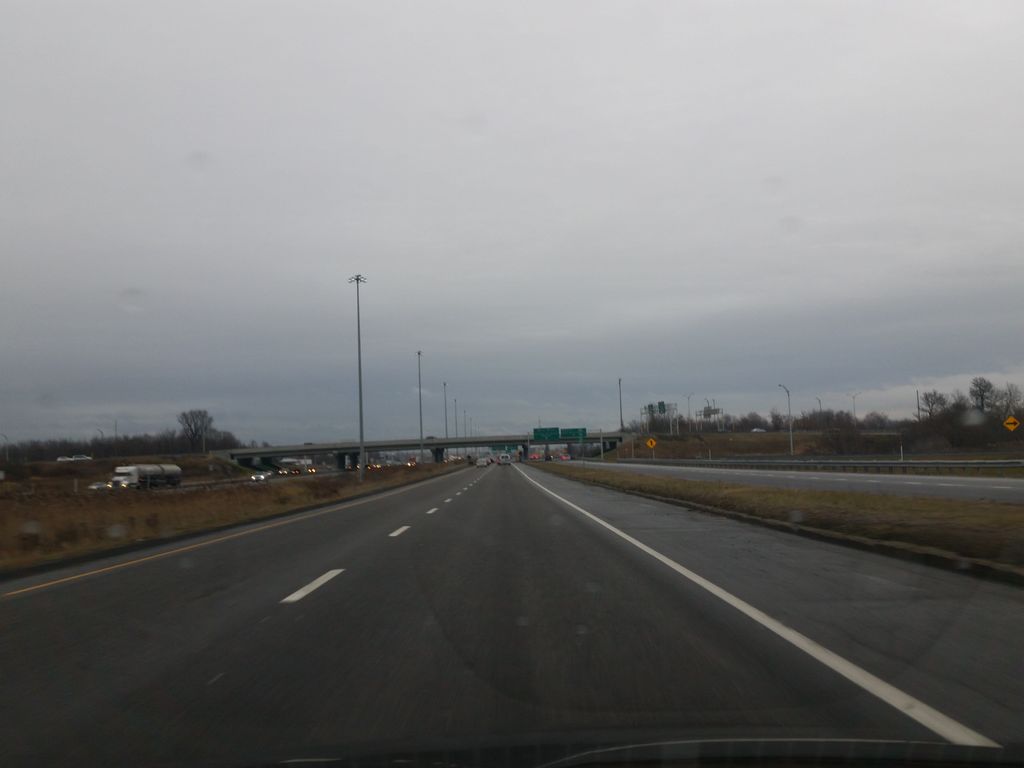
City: quebec_city